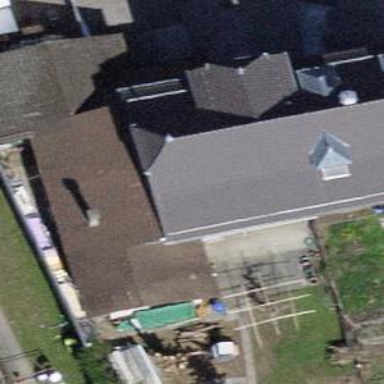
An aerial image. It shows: Building with tile roof.